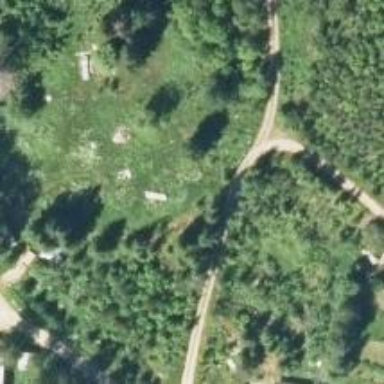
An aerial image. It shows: Unclassified road.